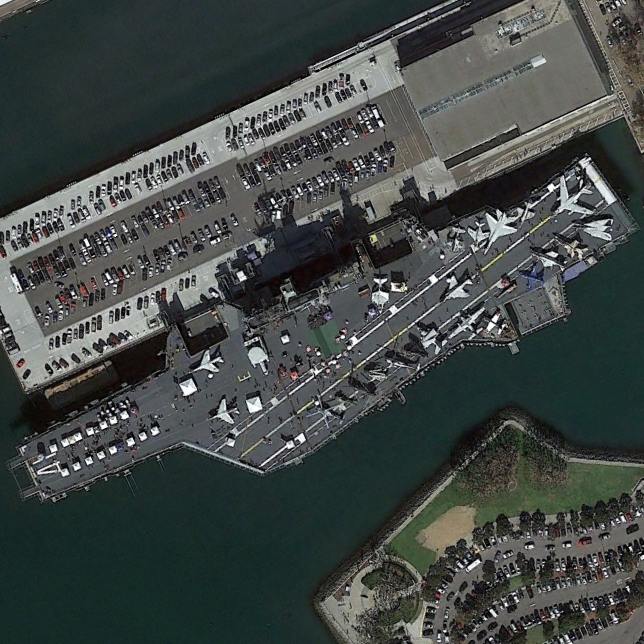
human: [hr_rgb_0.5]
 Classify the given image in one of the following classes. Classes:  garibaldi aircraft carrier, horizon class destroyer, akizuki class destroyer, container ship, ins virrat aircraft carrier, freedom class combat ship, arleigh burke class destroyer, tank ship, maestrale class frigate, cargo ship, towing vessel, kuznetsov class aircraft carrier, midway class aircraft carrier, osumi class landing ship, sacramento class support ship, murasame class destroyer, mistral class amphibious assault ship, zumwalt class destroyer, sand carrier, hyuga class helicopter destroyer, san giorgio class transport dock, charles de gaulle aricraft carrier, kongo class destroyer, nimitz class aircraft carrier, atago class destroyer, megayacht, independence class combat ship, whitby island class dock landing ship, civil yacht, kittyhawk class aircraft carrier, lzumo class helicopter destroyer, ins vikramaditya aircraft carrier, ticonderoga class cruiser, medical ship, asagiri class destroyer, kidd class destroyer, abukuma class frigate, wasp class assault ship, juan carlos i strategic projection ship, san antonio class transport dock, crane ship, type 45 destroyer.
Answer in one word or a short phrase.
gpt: Midway class aircraft carrier